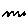
Label: zigzag